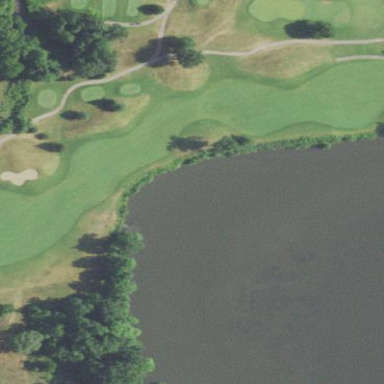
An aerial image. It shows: Grassy area designated as golf fairway.